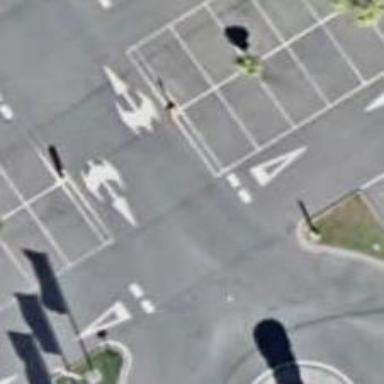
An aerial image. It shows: Road serving as parking aisle.